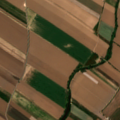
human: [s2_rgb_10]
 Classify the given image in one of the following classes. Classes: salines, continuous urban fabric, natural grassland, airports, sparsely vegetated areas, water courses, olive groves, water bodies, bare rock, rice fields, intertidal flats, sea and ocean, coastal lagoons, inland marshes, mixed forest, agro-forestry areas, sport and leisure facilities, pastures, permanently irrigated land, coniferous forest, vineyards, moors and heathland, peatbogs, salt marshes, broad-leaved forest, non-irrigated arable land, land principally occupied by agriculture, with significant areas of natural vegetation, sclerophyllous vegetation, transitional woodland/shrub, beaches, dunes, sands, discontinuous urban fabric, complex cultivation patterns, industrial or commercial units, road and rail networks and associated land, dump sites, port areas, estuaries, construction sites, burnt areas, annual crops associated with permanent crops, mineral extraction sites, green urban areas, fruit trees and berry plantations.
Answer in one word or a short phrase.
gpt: discontinuous urban fabric, complex cultivation patterns